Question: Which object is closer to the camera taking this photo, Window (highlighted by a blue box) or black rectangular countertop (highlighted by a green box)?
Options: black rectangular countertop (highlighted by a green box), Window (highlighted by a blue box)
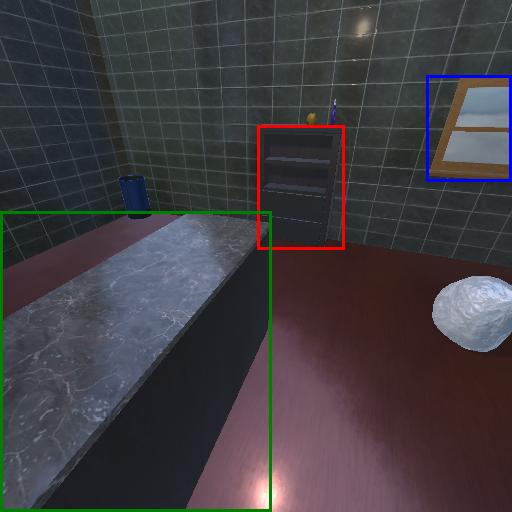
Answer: black rectangular countertop (highlighted by a green box)